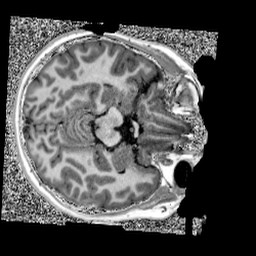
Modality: UNIT1
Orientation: axial
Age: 10
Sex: female
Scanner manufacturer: siemens
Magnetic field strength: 3 T
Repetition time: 4 s
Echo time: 0.00303 s